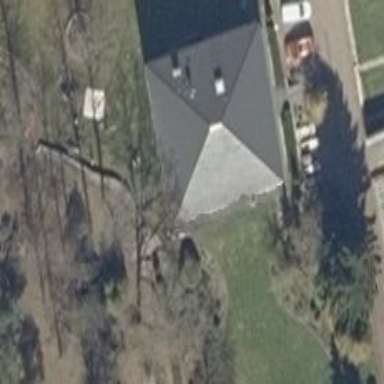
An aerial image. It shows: House with hipped roof.